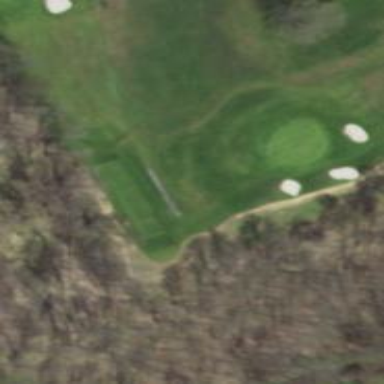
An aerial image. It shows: Grass area designated as golf tee.